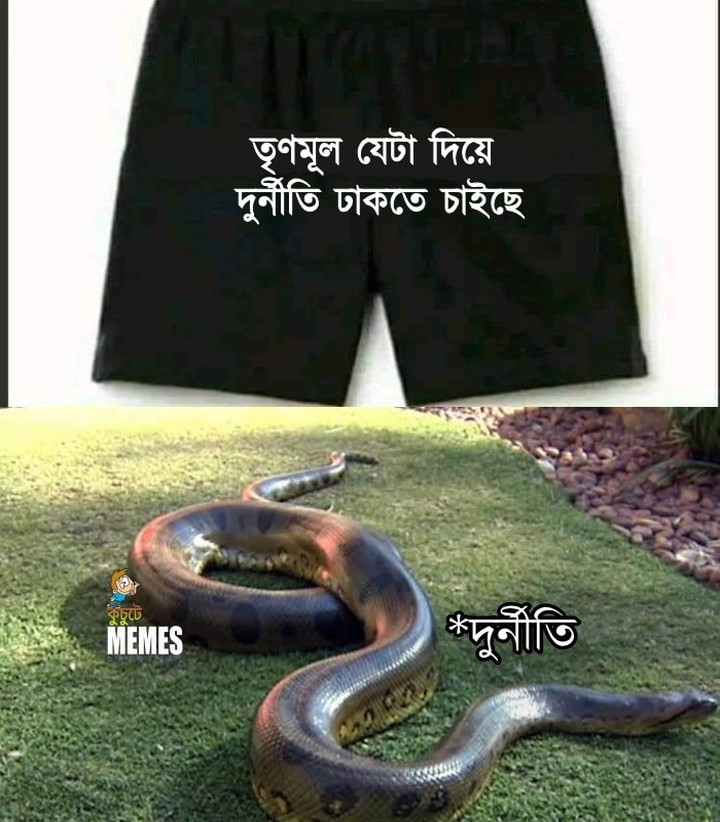
Text: তৃণমূল যেটা দিয়ে দুর্নীতি ঢাকতে চাইছে *দুর্নীতি
Label: Hate
Hate category: Political
Targeted group: Organization